Question: I <URL>.
This is how my simple project looks:

it works properly, but how Visual Studio knows how to link them properly? In GCC I can control the order while linking.
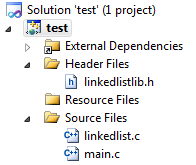
Answer: You shouldn't need to control the order - the compiler does that. If the files are in the project, the linker will do its job.